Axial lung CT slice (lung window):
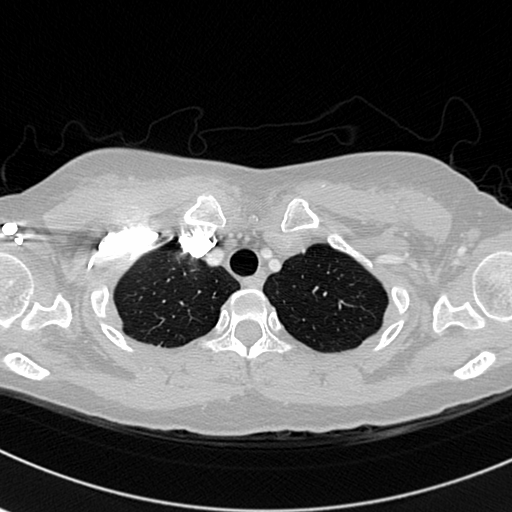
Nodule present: no